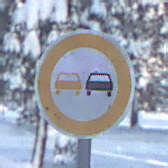
Verkehrszeichen: Ueberholverbot
Umgebung: Outdoor, Nature
Tageszeit: MorningAfternoon
Wetter: Clear
Licht: Natural
Jahreszeit: Winter
Kontrast: LowContrast